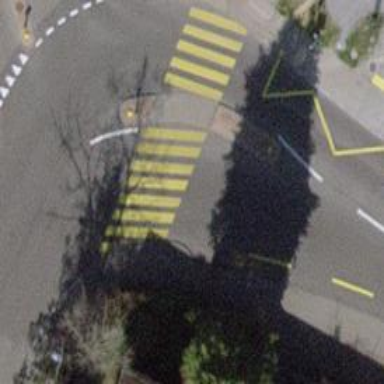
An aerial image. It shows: Public transport stop position.